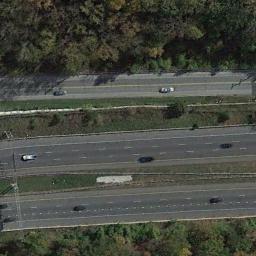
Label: freeway